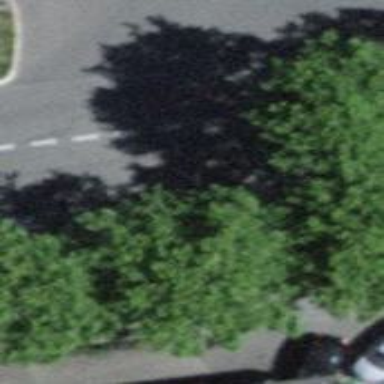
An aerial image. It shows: Avenue of broadleaved trees.